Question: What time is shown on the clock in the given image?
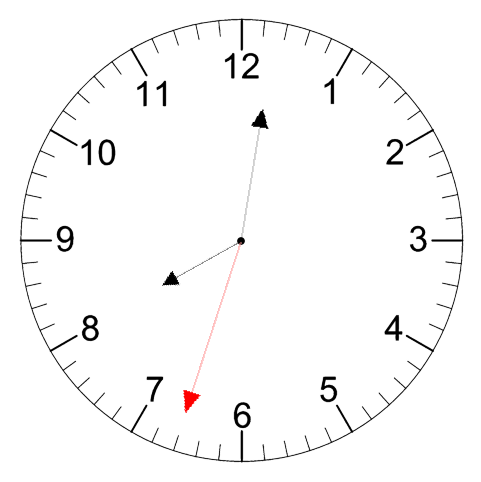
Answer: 08:01:33